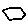
Label: hexagon